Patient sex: M
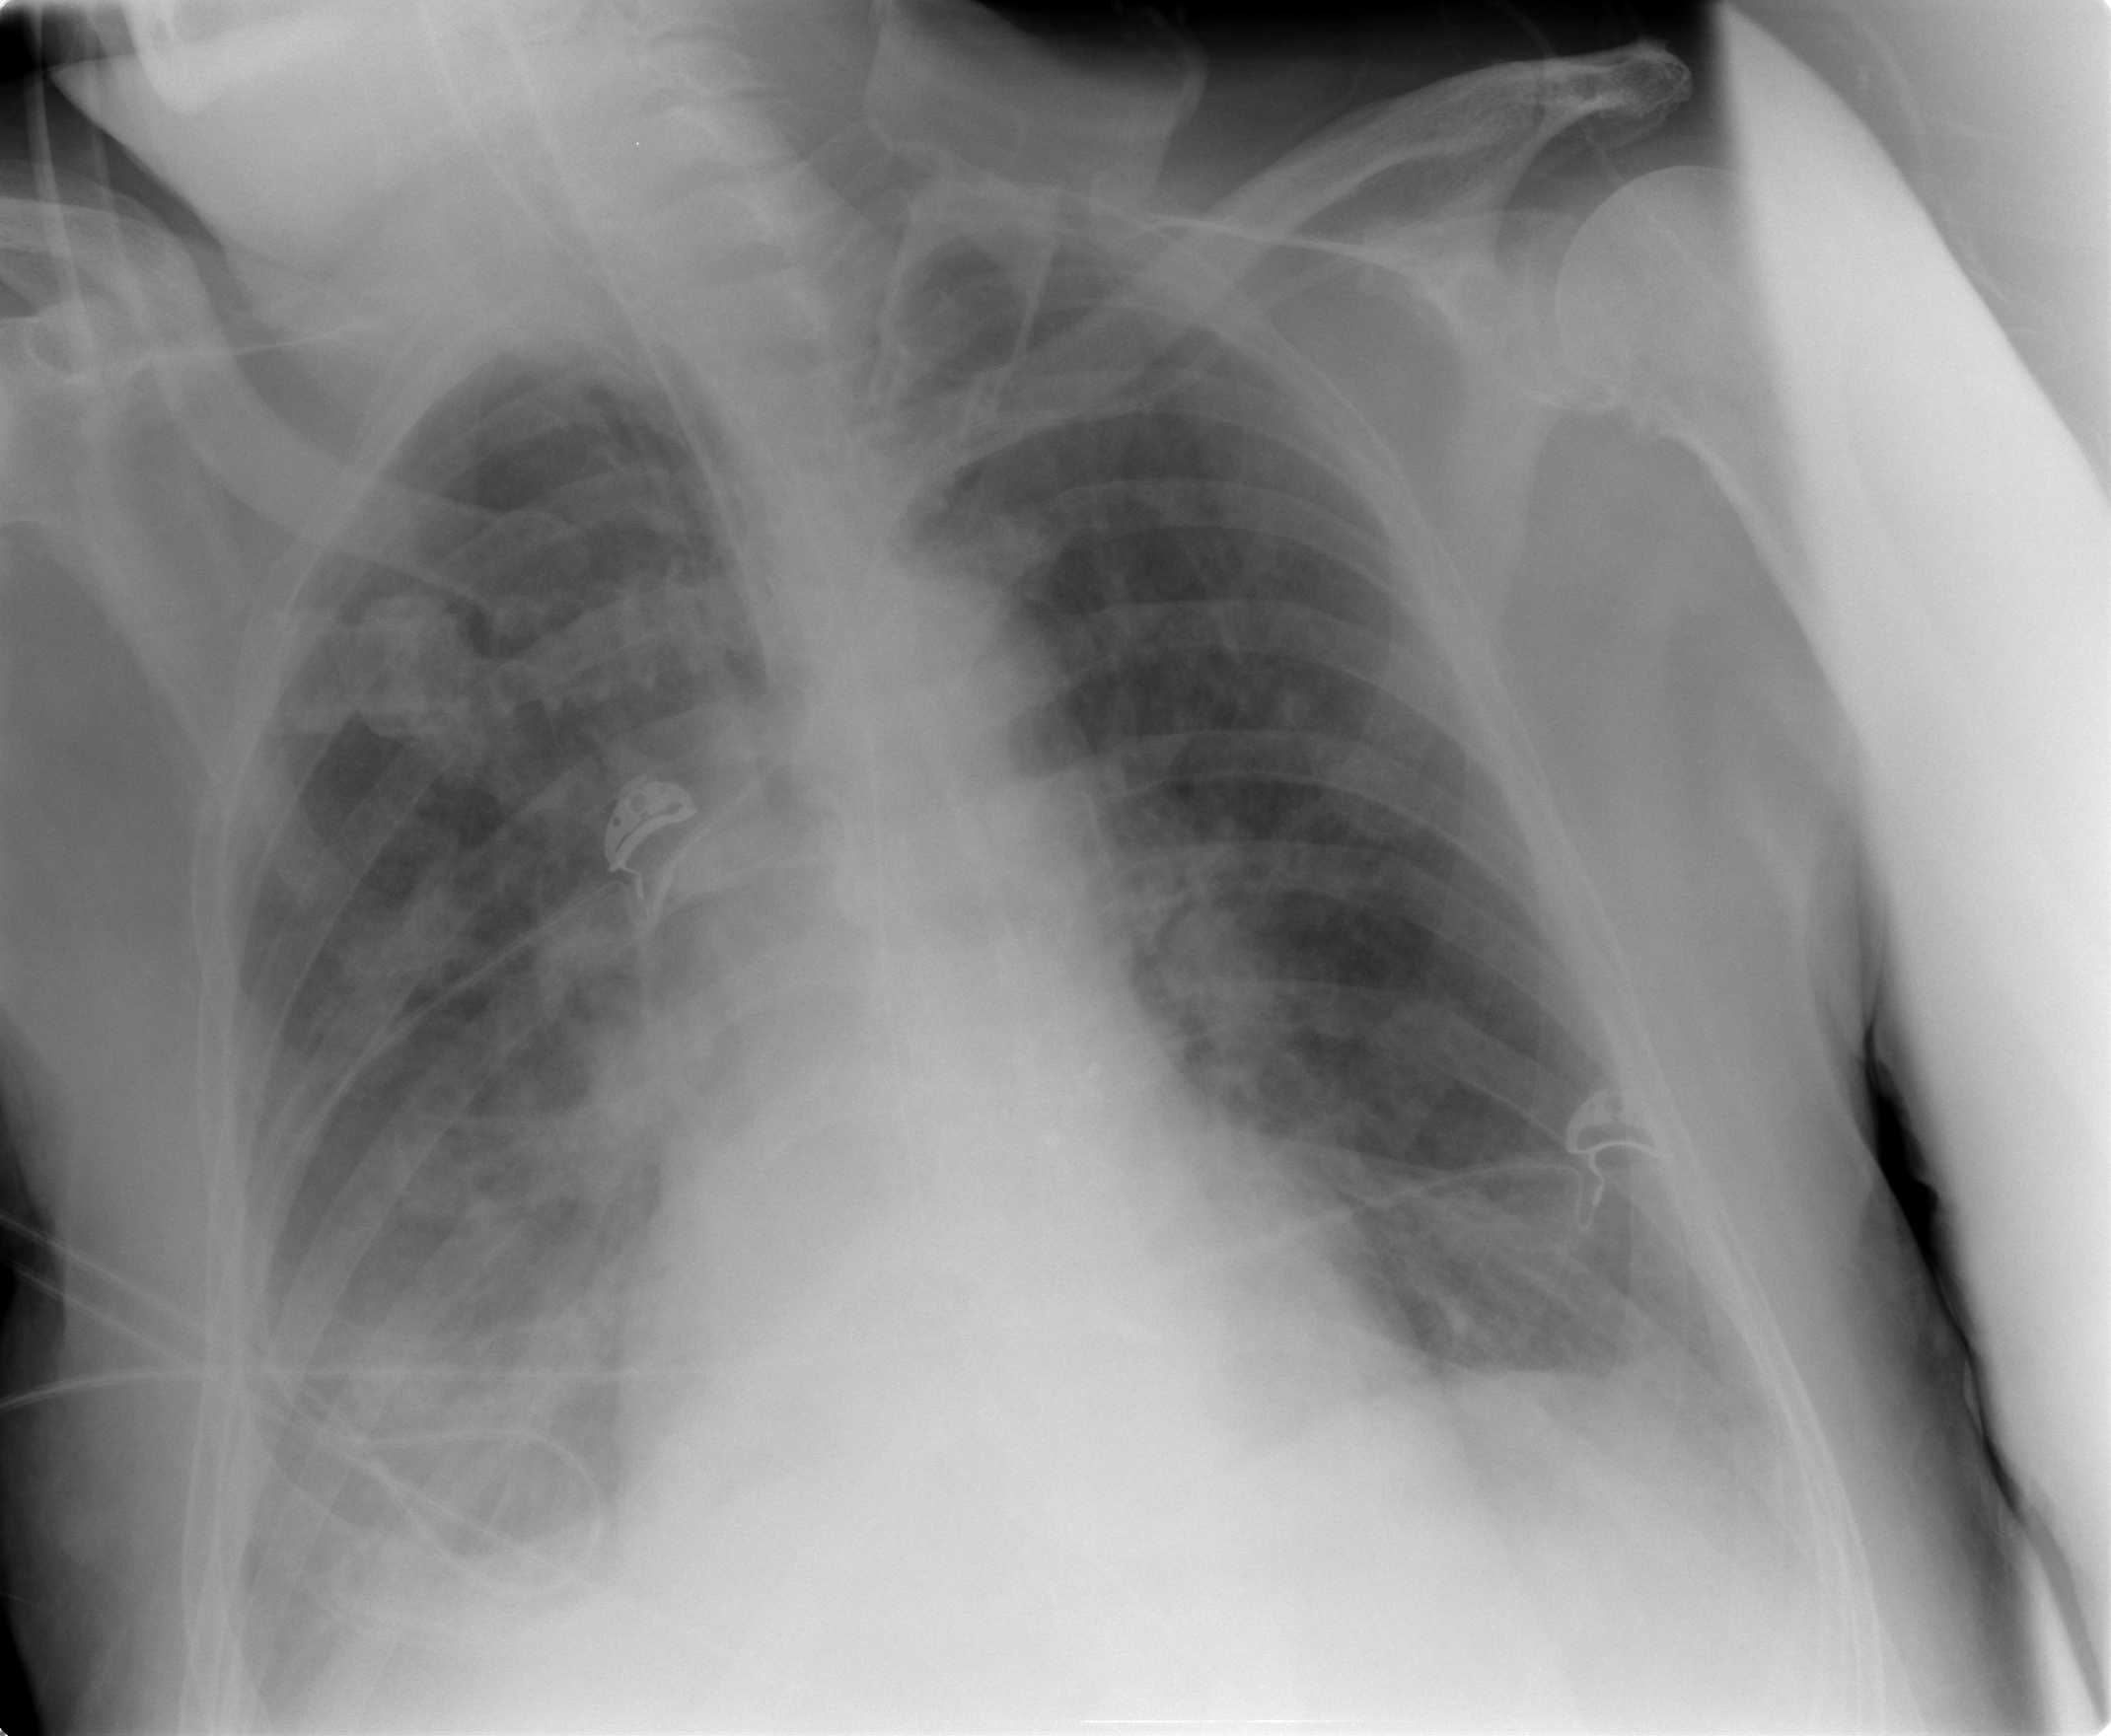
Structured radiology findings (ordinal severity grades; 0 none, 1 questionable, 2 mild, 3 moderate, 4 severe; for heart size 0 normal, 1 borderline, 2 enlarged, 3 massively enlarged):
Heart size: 2
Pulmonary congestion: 2
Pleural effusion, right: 1
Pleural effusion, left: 0
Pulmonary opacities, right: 2
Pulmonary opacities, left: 0
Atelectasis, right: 2
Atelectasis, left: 2